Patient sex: M
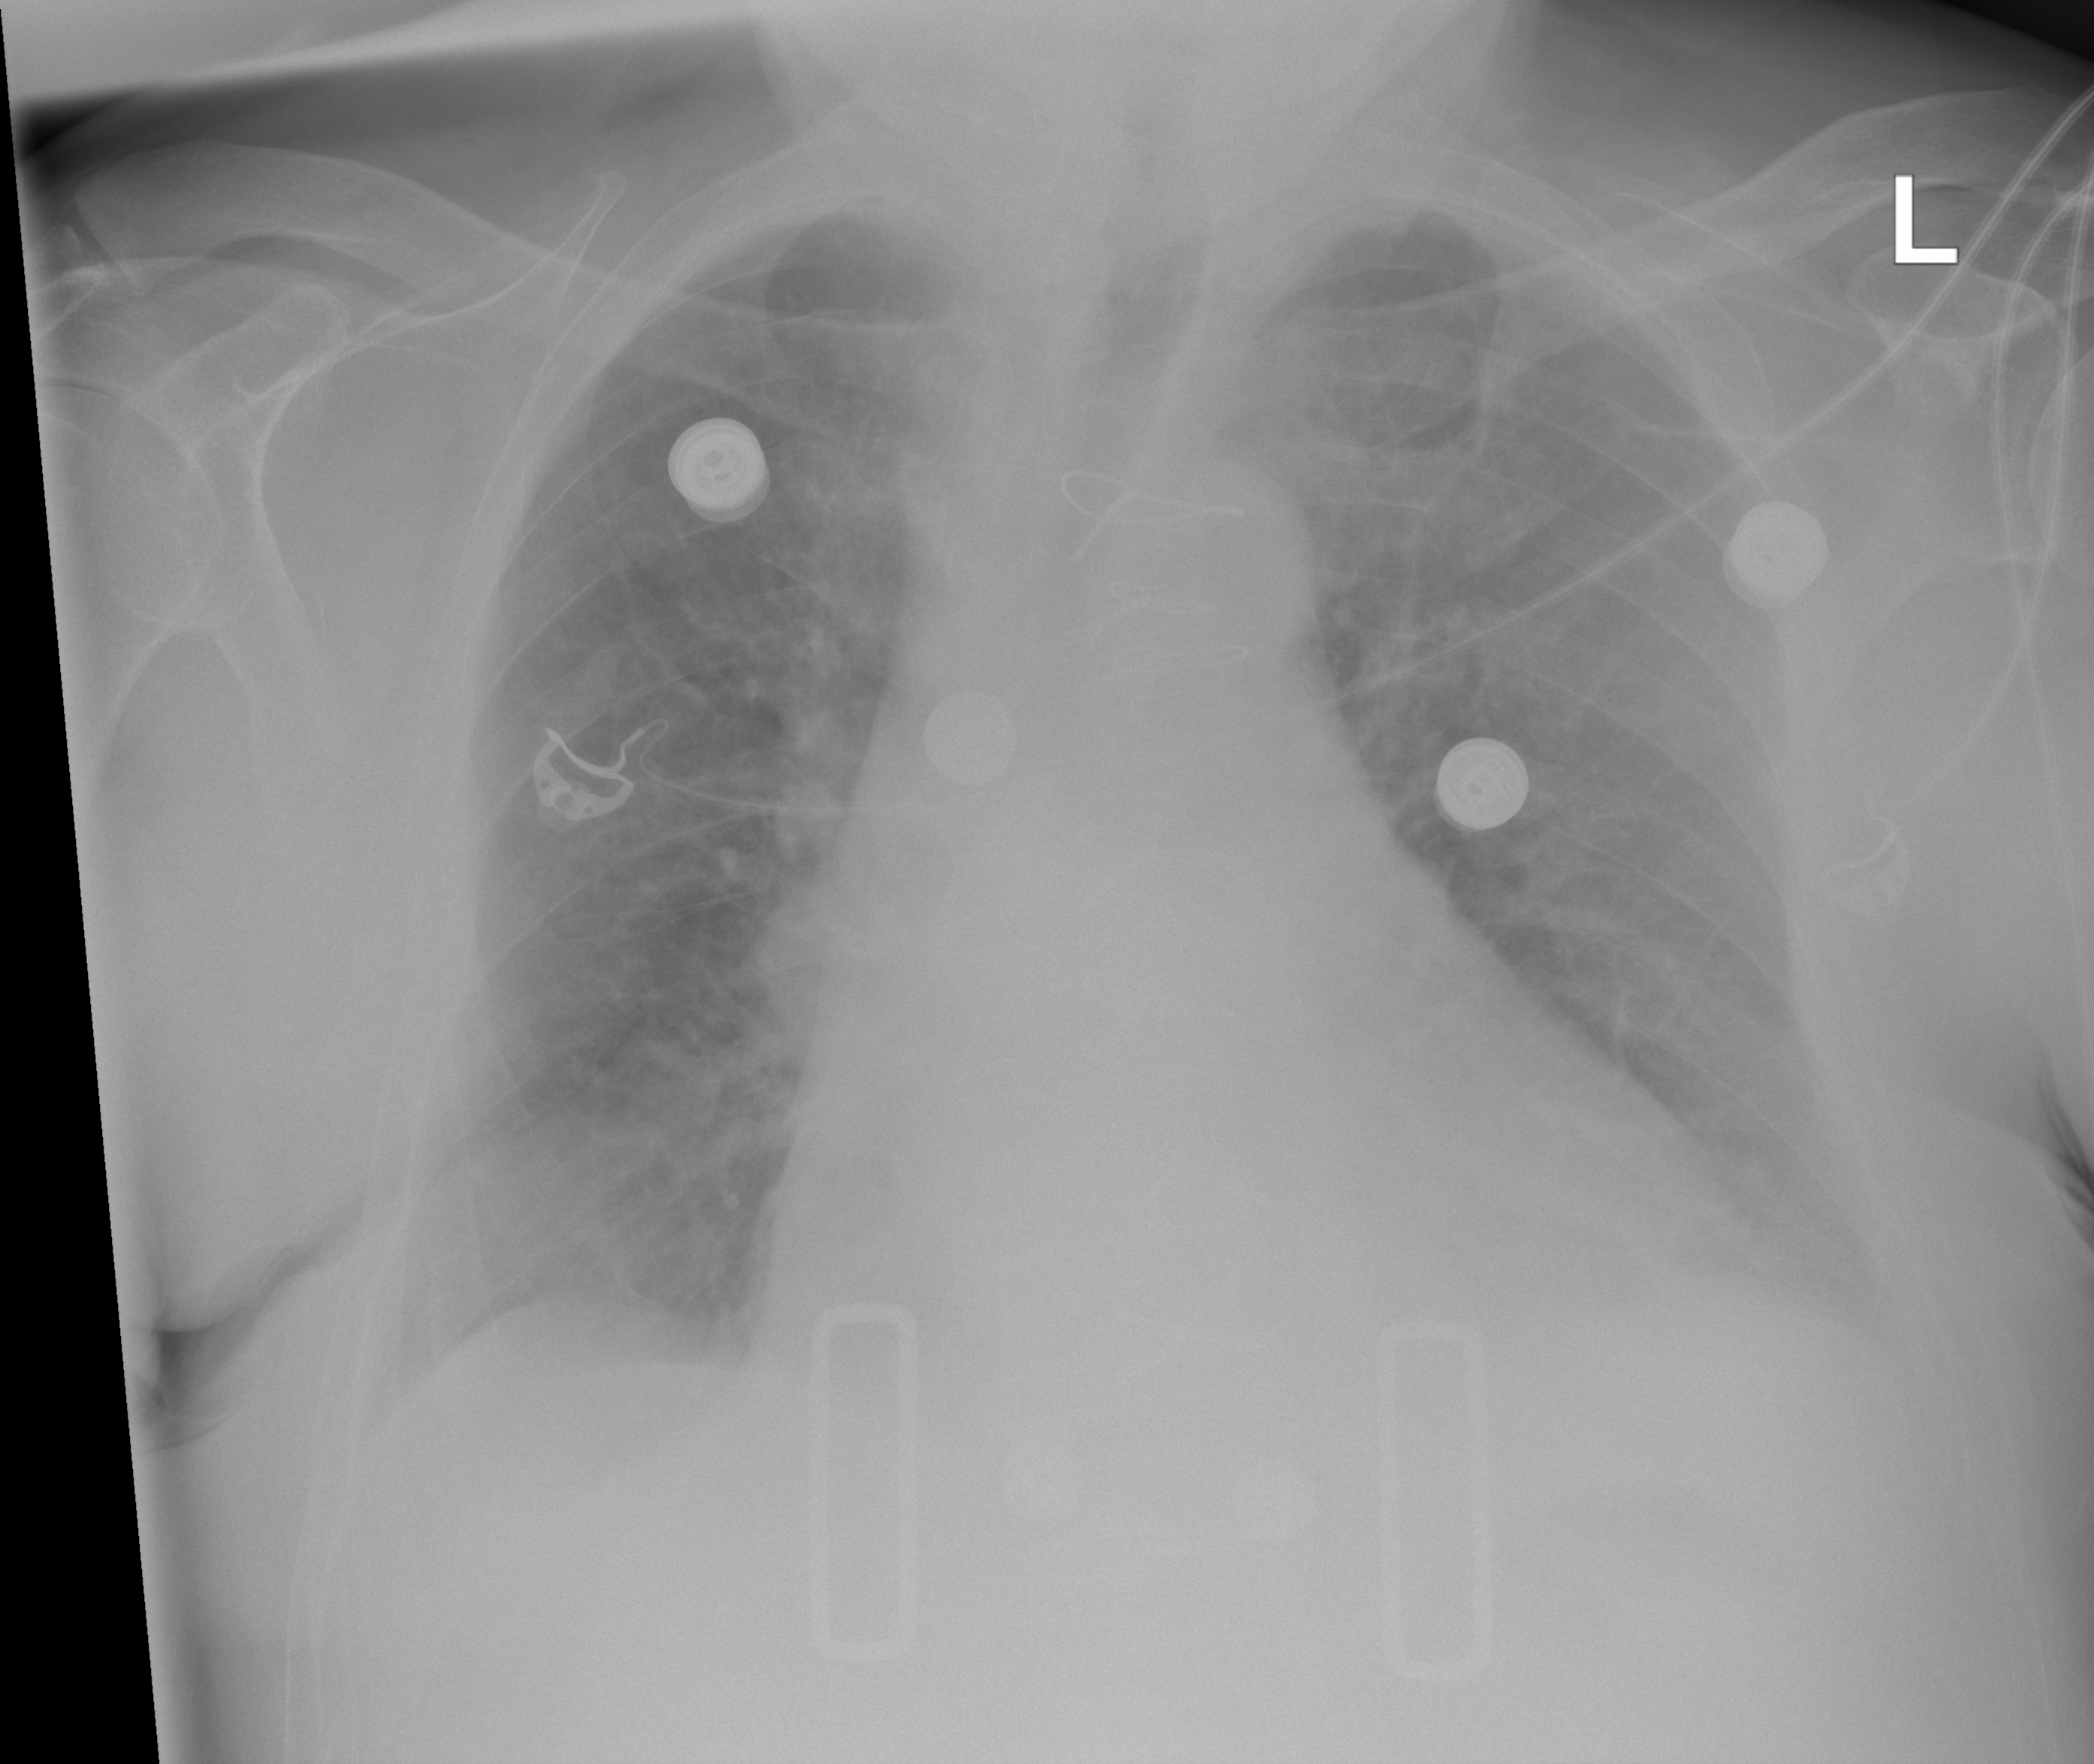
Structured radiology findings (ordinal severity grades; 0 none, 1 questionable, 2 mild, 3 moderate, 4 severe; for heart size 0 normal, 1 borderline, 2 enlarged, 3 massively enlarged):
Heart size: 2
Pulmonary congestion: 2
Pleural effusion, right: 2
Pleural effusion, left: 2
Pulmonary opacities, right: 2
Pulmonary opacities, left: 2
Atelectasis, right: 2
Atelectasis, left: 2